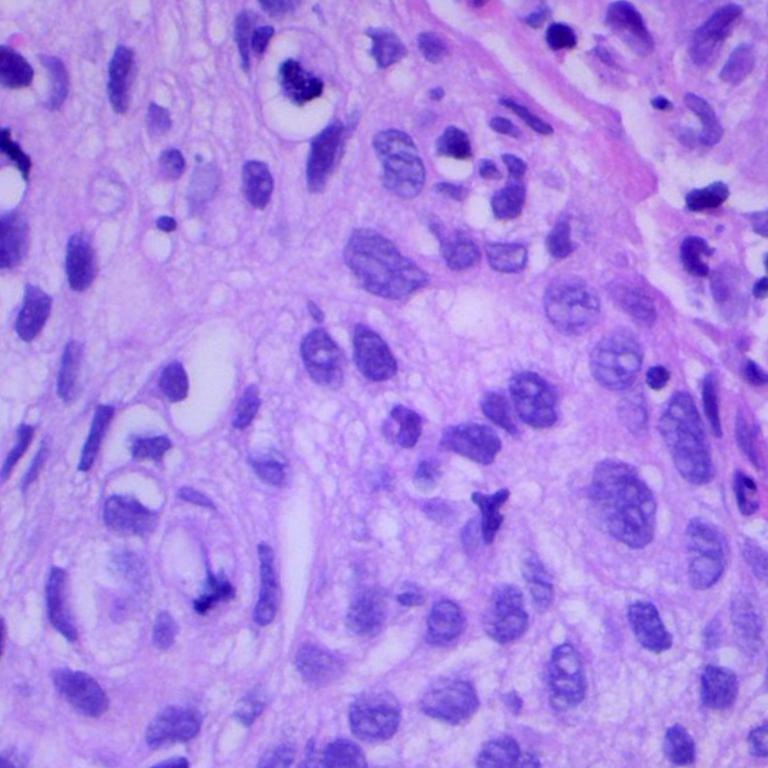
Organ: lung
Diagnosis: squamous carcinomas